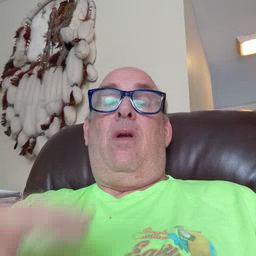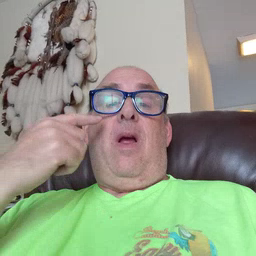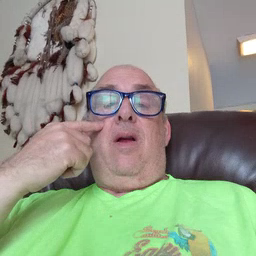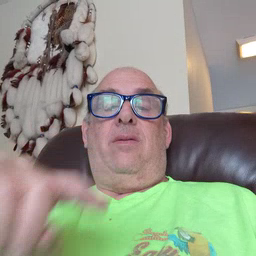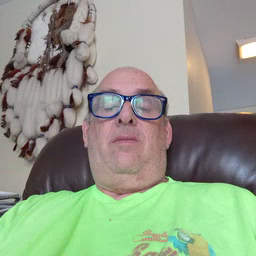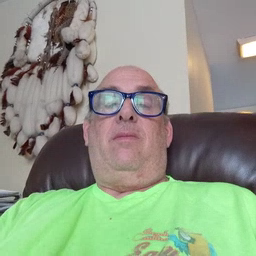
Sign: eye